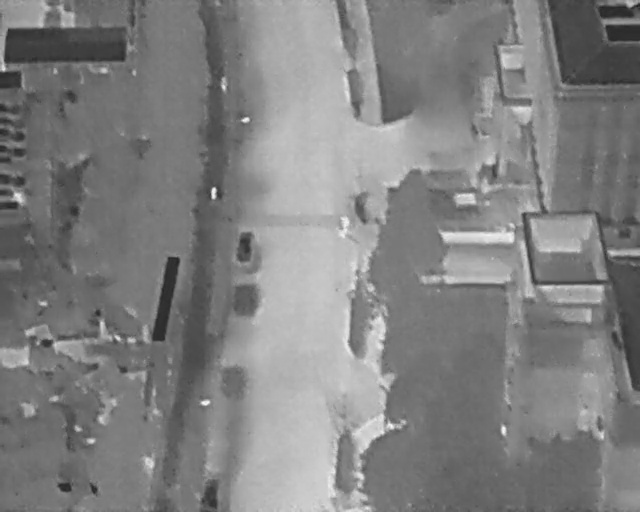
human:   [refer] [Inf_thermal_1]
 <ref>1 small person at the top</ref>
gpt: <box>[[33, 15, 36, 16, 2]]</box>